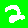
Digit: 2